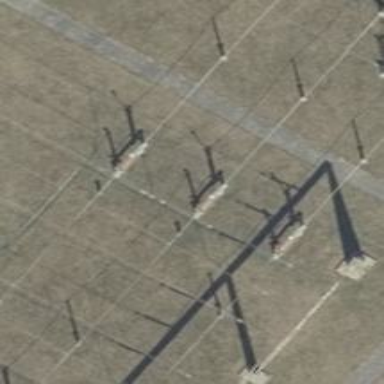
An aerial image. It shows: Outdoor switch with three cables.